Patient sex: F
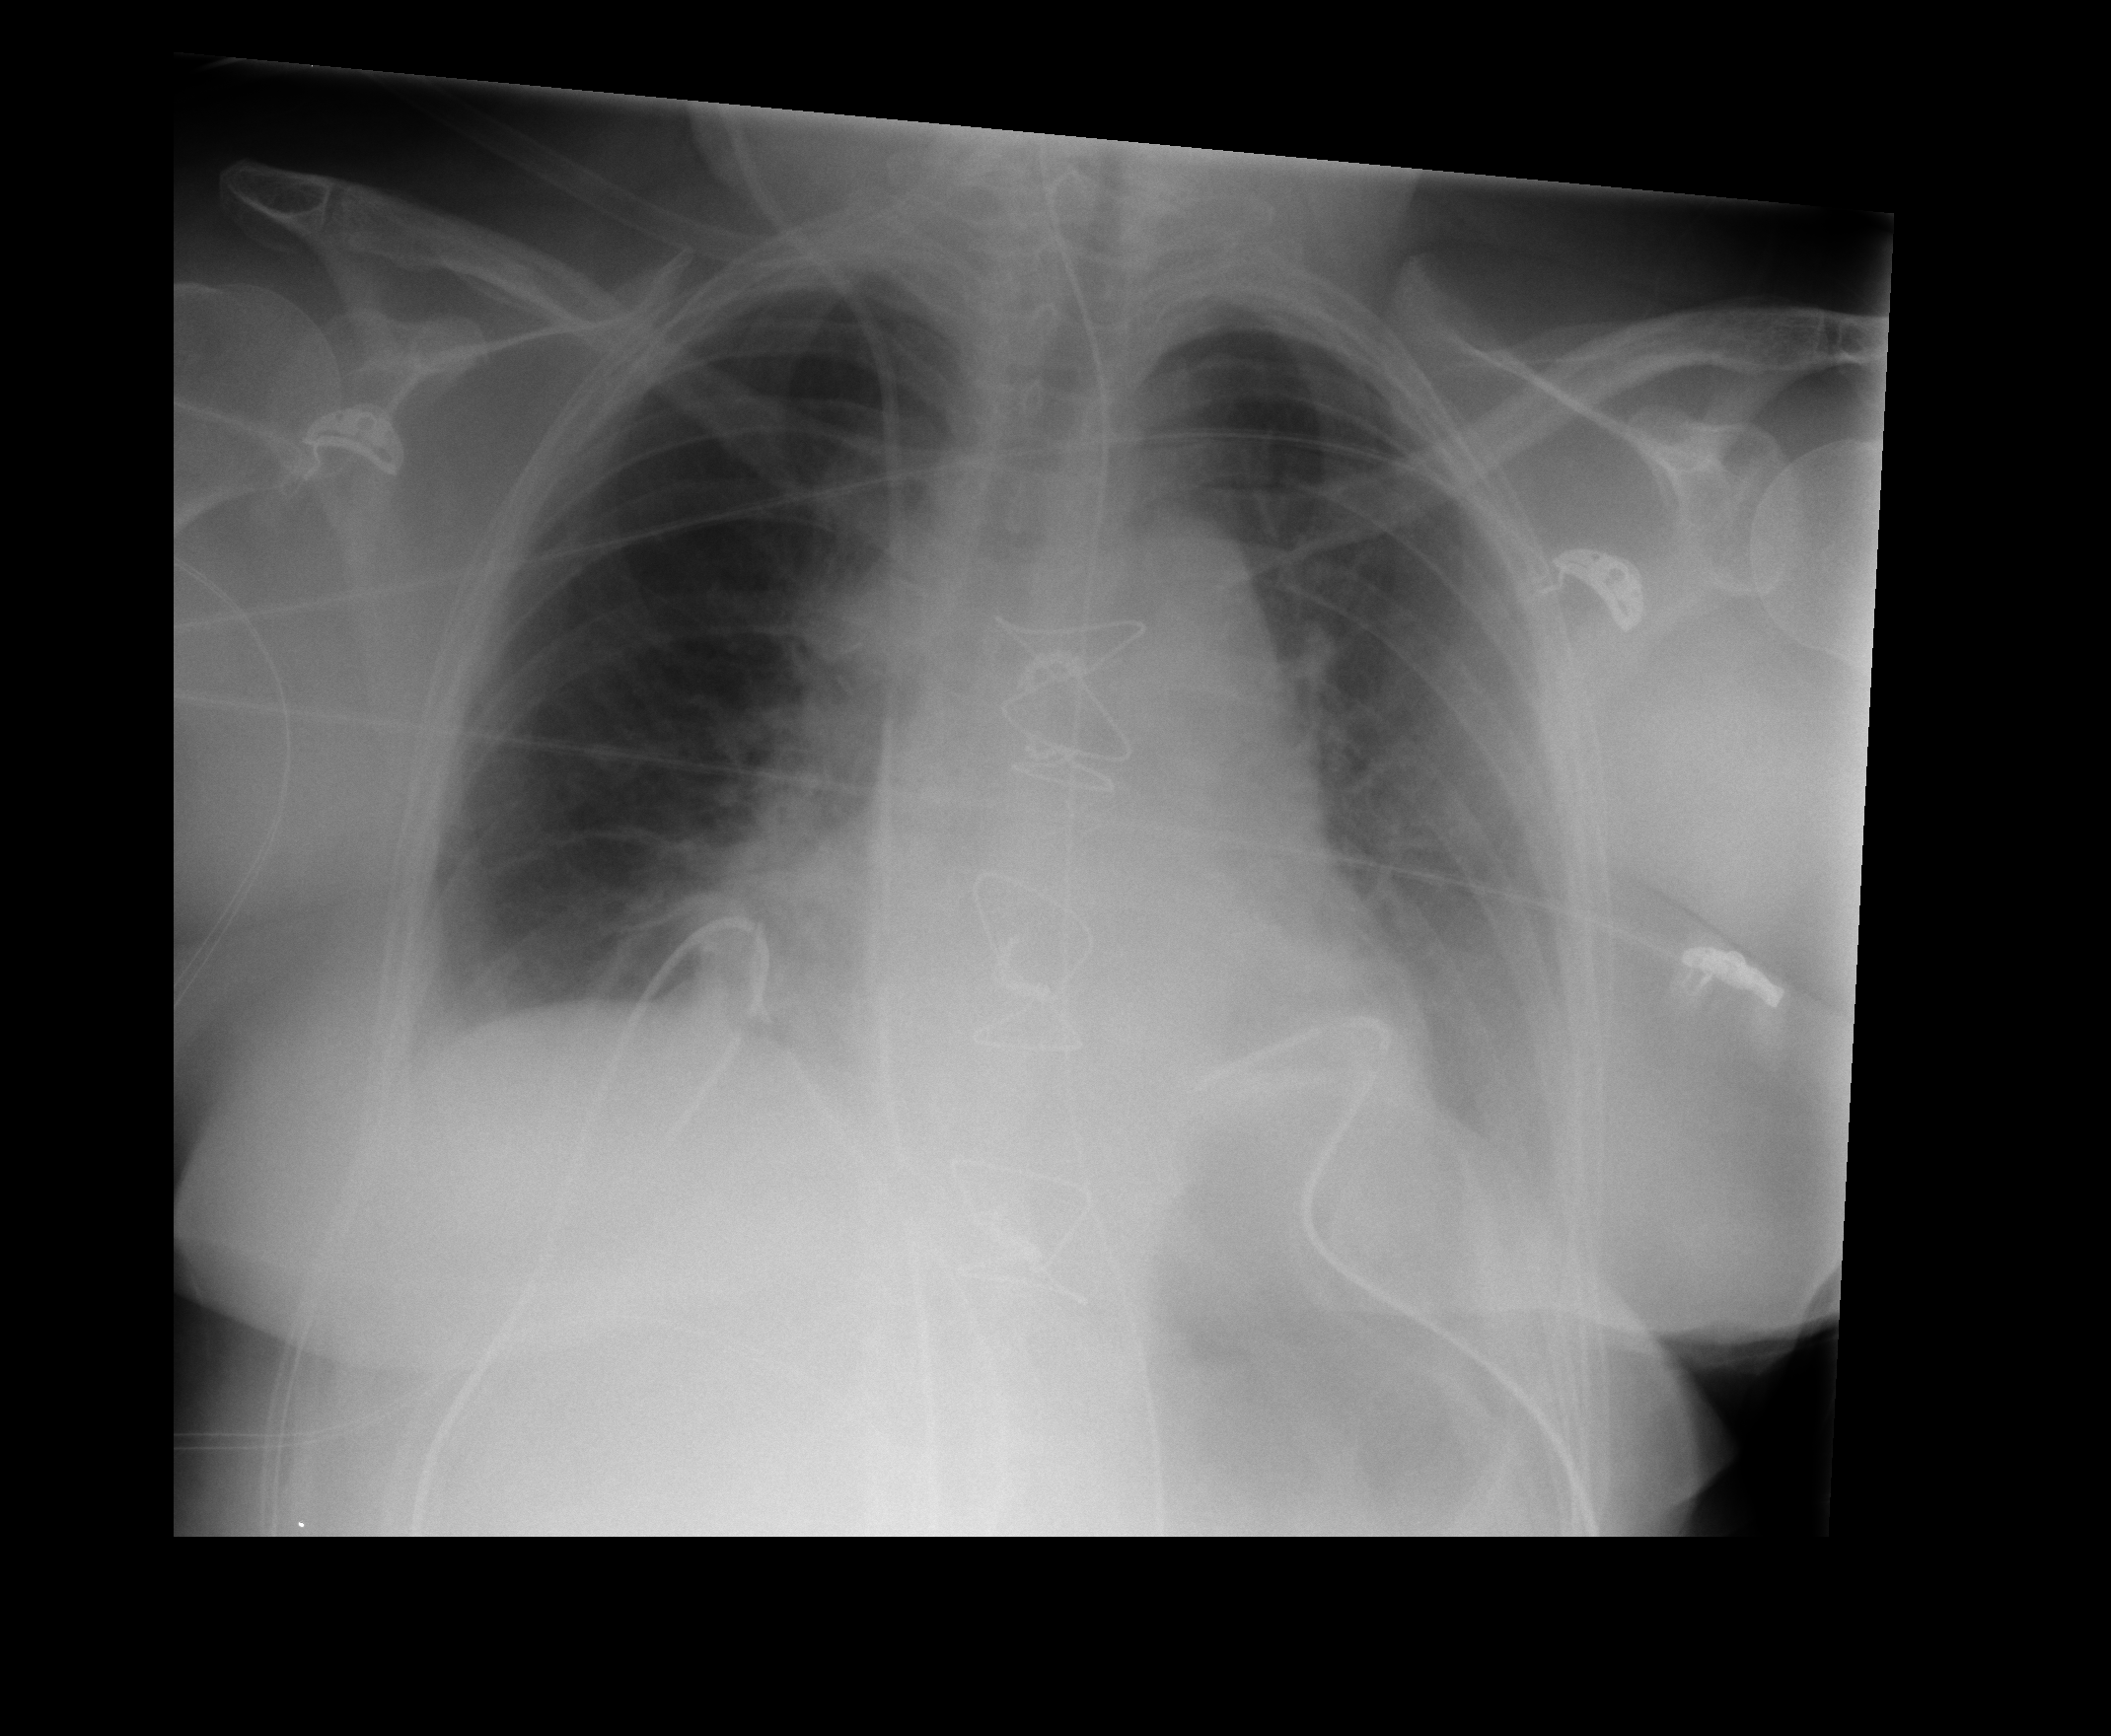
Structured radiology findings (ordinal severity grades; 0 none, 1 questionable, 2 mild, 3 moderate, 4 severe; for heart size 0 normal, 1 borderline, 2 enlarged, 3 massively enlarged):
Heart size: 0
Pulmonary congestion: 2
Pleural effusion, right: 1
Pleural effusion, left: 2
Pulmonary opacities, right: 0
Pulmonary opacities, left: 0
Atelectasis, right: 0
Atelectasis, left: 0